Question: I am new to R and ggplot2 and I was wondering how can I produce a timeline plotting points at a given time using R? I am also having some trouble with the dates I have. (I'm not sure if I should post this as two questions, but here goes).
I have a data frame with the year and month as characters in the format YYYYMM, names of two people and the event that took place.
Like this:
'''
> data
YearMonth Person1 Person2 Event
200606 Alice Bob event1
200606 Bob Alice event2
200608 Alice Bob event3
200701 Alice Bob event3
200703 Bob Alice event2
200605 Alice Bob event4
'''
The dates were originally integers, which I converted to characters using 'as.character()'. I am trying to convert it to a formatted date.
I used 'as.Date()' and tried different ways to format the date. The closest I came was with 'data$YearMonth <- as.Date(data$YearMonth,"%Y")', but this got me '2006-12-20' and '2007-12-20' for all the 2006xx and 2007xx rows, respectively. Is there any way to do this so that I get something like 'YYYY-MM' or 'YYYY/MM'?
I also tried 'data$YearMonth <- strptime(data$YarMonth, "%Y%m")', but that gave me '<NA>' values.
But my main problem is the timeline.
The following image is the sort of format I want:

but with the x axis showing the month and year (like 2006-06, 2006-07 ... 2007-06), and the lines coming off the axis labelled with the Event, Person1 and Person2.
I have looked at the 'timeline' package at '?timeline' but the data frame I have doesn't have data for the time periods (start and end dates). I just have a point in time (YearMonth).
I also tried the example at <URL> using ggplot2. However I don't have the dislocations for a y-axis and I wanted the event lines coming off the x axis.
Note: This is a very simplified example as I have about a thousand rows for the time period June 2006 - June 2007. Is it even possible to make the timeline with this much data?
Any help is much appreciated. Thanks for your time!
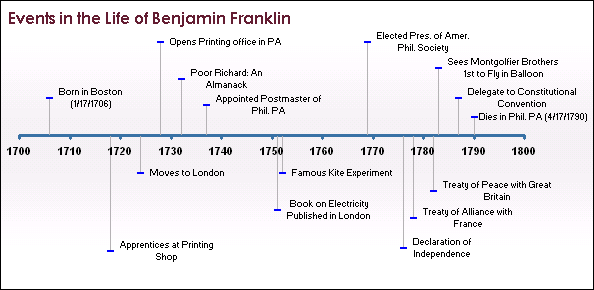
Answer: Here's another attempt:
'''
df$YM <- as.Date(paste0("01",df$YearMonth), format="%d%Y%m")
rangeYM <- range(df$YM)
plot(NA,ylim=c(-1,1),xlim=rangeYM,ann=FALSE,axes=FALSE)
abline(h=0,lwd=2,col="#5B7FA3")
ypts <- rep_len(c(-1,1), length.out=nrow(df))
txtpts <- rep_len(c(1,3), length.out=nrow(df))
segments(df$YM,0,df$YM,ypts,col="gray80")
axis.Date(
1,
at=seq.Date(rangeYM[1],rangeYM[2],by="month"),
format="%Y-%m",
cex.axis=0.6,
pos=0,
lwd=0,
lwd.tick=2,
col="#5B7FA3",
font=2
)
points(df$YM,y=ypts, pch="-", cex=1.5, col="#5B7FA3")
par(xpd=NA)
text(
df$YM, y=ypts,
labels=paste(df$Person1,df$Person2,df$Event,sep="
"), cex=0.7, pos=txtpts
)
par(xpd=FALSE)
'''